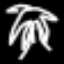
Label: palm tree